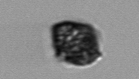
Label: Kryptoperidinium_triquetrum